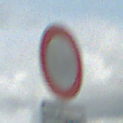
Verkehrszeichen: VerbotFahrzeugeAllerArt
Zusatzzeichen unten: BesondereFahrzeugeUndTransportgueter12
Umgebung: Outdoor, Suburban
Tageszeit: Midday
Wetter: PartlyCloudy
Licht: Natural
Jahreszeit: Summer
Kontrast: HighContrast